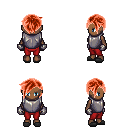
a pixel art fantasy rpg character, female body template, human, dark skin, steel chest armor, red pants, red pixie cut hairstyle, metal gloves, gray slippers, four views (front, back, left, right), 2x2 character sprite sheet, small pixel art, hard edges, no anti-aliasing